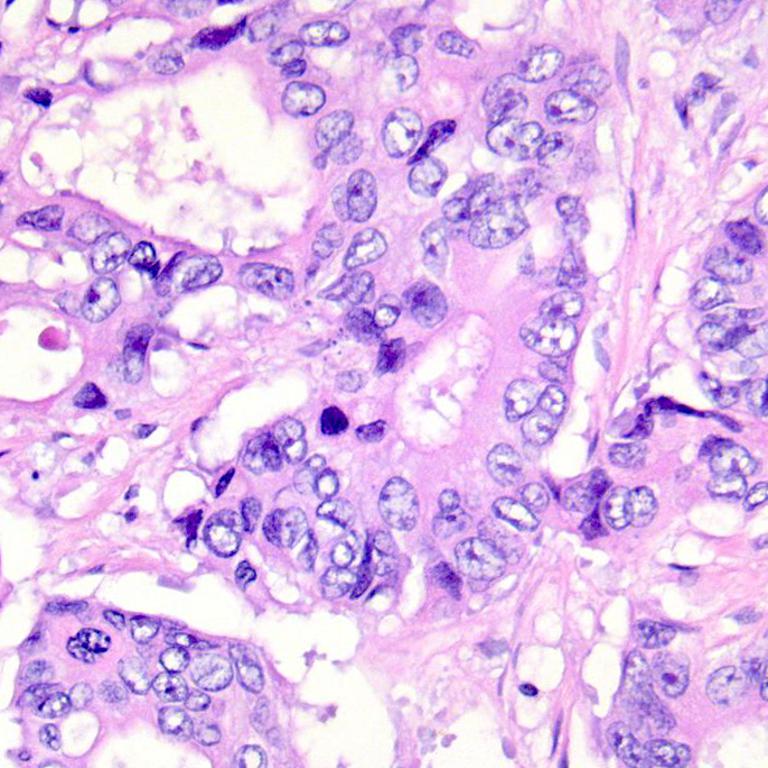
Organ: colon
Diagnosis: adenocarcinomas